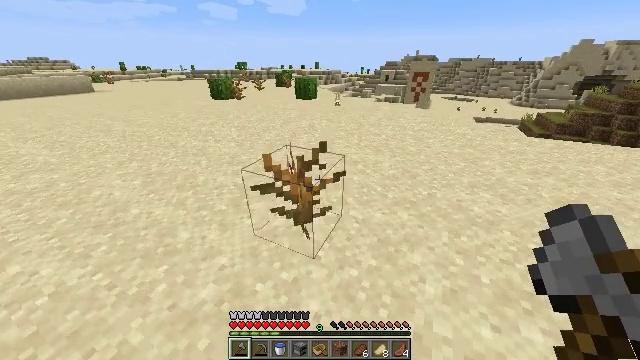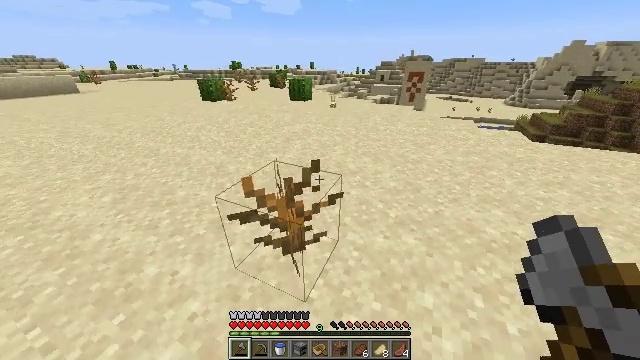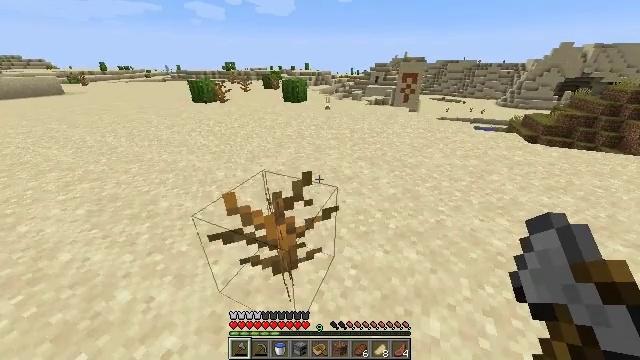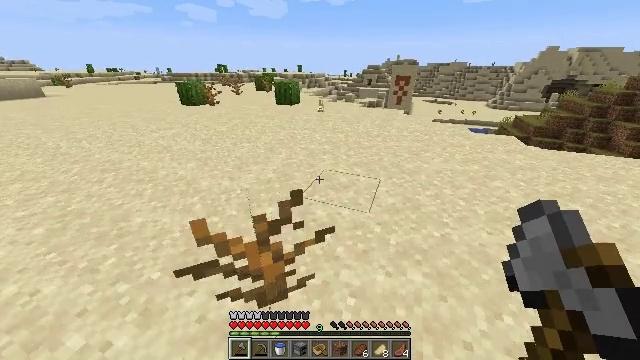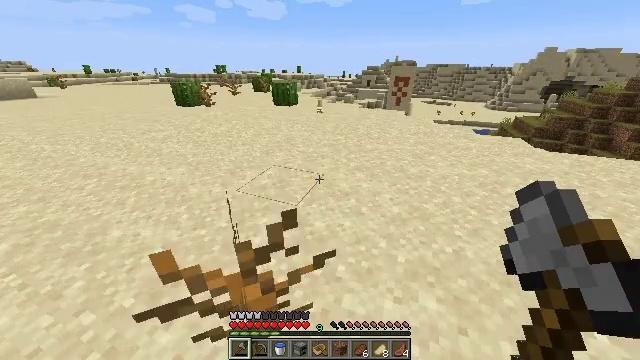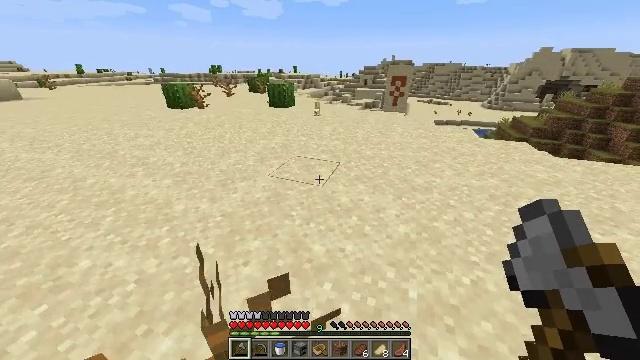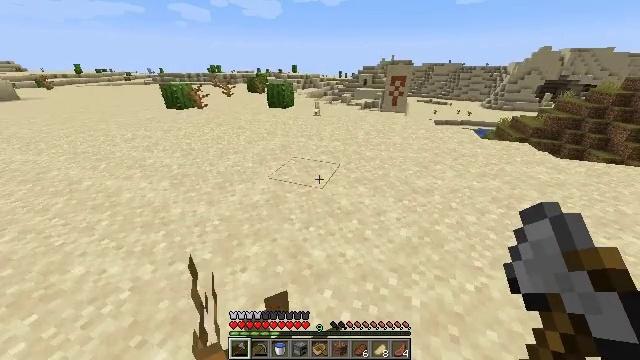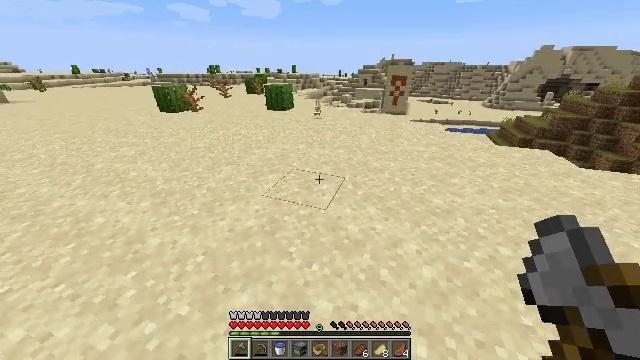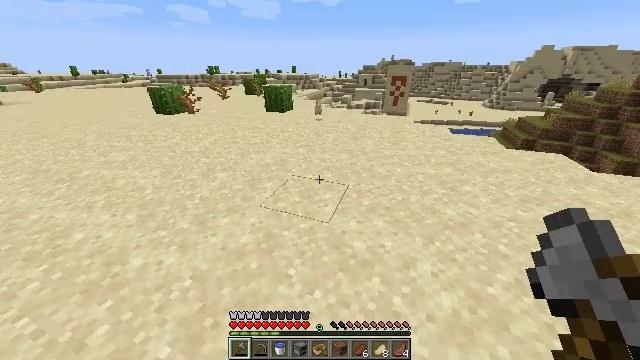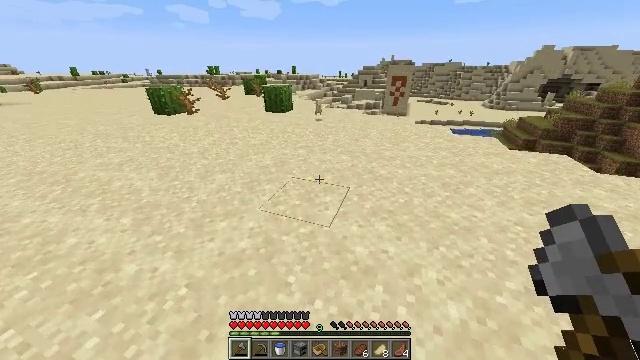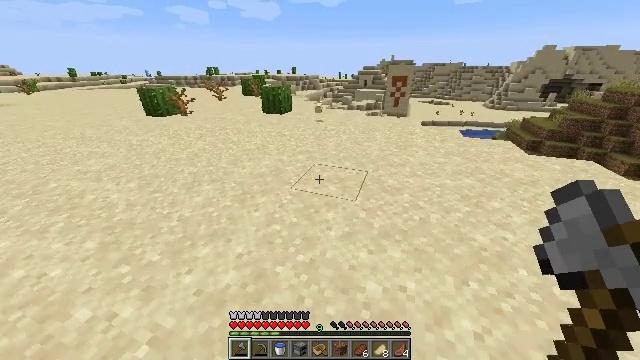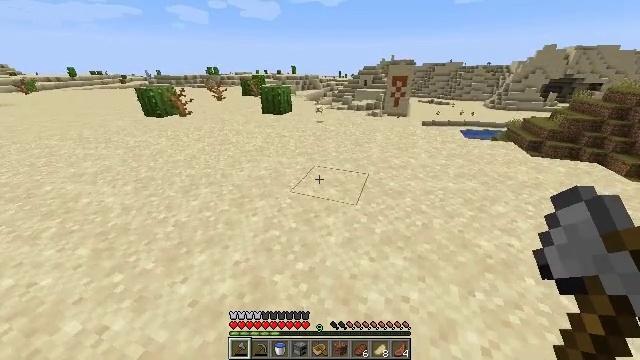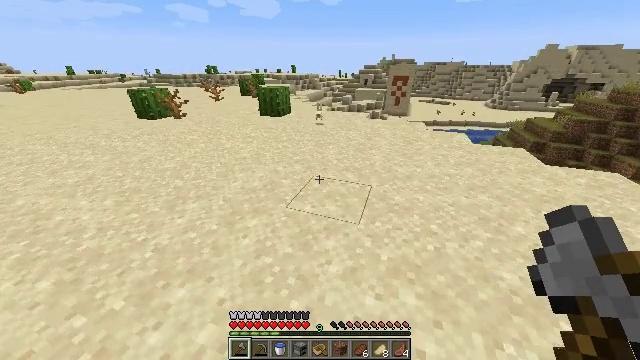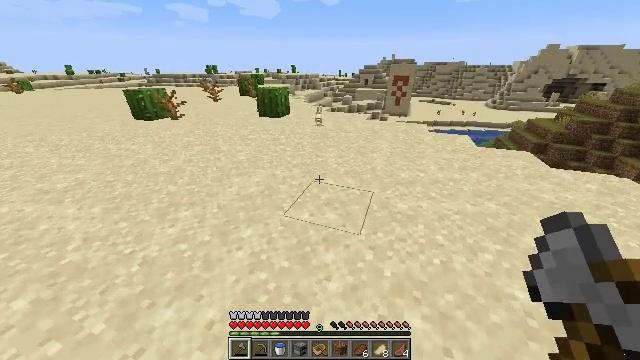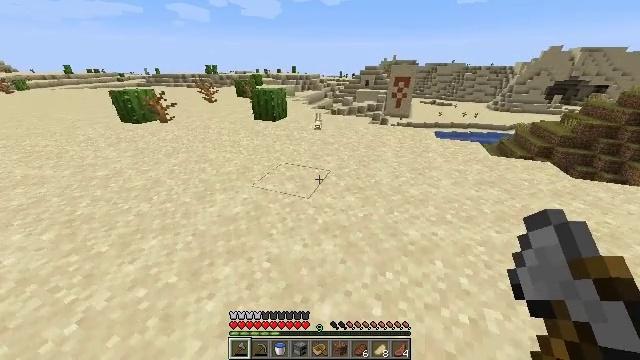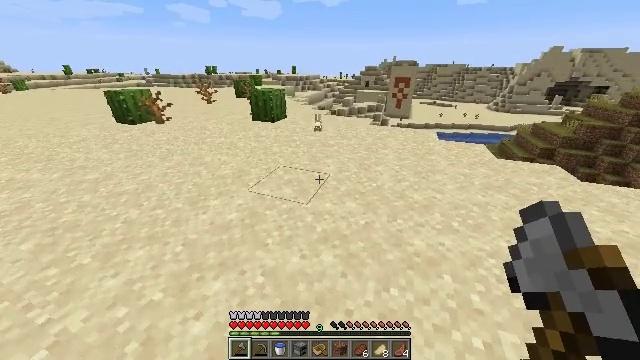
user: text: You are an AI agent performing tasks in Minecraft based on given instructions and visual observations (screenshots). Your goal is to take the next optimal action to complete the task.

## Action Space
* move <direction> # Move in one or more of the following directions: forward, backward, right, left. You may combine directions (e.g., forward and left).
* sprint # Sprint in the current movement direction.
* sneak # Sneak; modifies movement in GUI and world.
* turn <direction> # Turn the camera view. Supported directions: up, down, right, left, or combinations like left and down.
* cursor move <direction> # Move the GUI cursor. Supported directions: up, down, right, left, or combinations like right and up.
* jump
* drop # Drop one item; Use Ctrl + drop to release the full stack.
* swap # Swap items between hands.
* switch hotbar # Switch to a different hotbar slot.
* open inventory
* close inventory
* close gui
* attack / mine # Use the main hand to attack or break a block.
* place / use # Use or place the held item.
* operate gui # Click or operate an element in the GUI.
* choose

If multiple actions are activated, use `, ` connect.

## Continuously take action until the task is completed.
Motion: motion action
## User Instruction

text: Remove blue terracotta to use elsewhere.
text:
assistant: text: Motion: move forward, sprint, turn right
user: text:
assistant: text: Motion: move forward, sprint, turn right
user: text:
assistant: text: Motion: move forward, sprint, turn right
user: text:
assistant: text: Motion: move forward, sprint
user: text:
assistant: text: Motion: move forward
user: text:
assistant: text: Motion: move forward
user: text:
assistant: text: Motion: move forward
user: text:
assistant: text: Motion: move forward
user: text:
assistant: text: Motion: move forward
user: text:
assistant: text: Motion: move forward
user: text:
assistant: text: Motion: move forward
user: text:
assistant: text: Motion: move forward
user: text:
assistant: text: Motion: move forward
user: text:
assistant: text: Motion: move forward
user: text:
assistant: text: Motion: move forward
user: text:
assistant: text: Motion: move forward
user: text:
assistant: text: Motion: move forward
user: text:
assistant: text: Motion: move forward
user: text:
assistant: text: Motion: move forward
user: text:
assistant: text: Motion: move forward
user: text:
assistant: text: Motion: move forward
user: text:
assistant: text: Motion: move forward
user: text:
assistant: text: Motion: move forward
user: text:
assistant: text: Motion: move forward
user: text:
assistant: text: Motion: move forward
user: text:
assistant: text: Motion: move forward
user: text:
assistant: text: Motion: move forward
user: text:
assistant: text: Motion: move forward
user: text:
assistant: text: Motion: move forward
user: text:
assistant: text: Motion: move forward